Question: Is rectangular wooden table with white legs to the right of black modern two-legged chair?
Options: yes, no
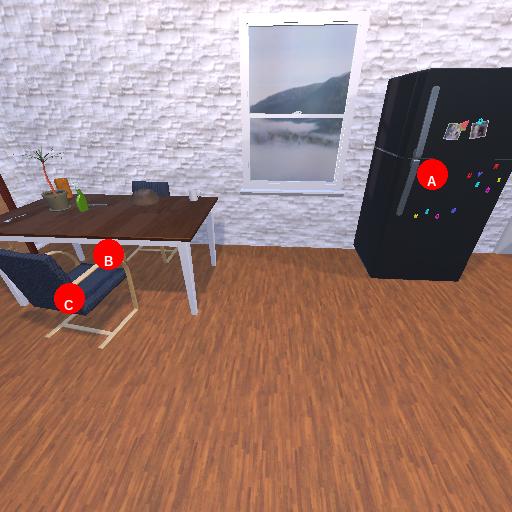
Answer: yes